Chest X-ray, PA view. Patient: 77 years old, sex M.
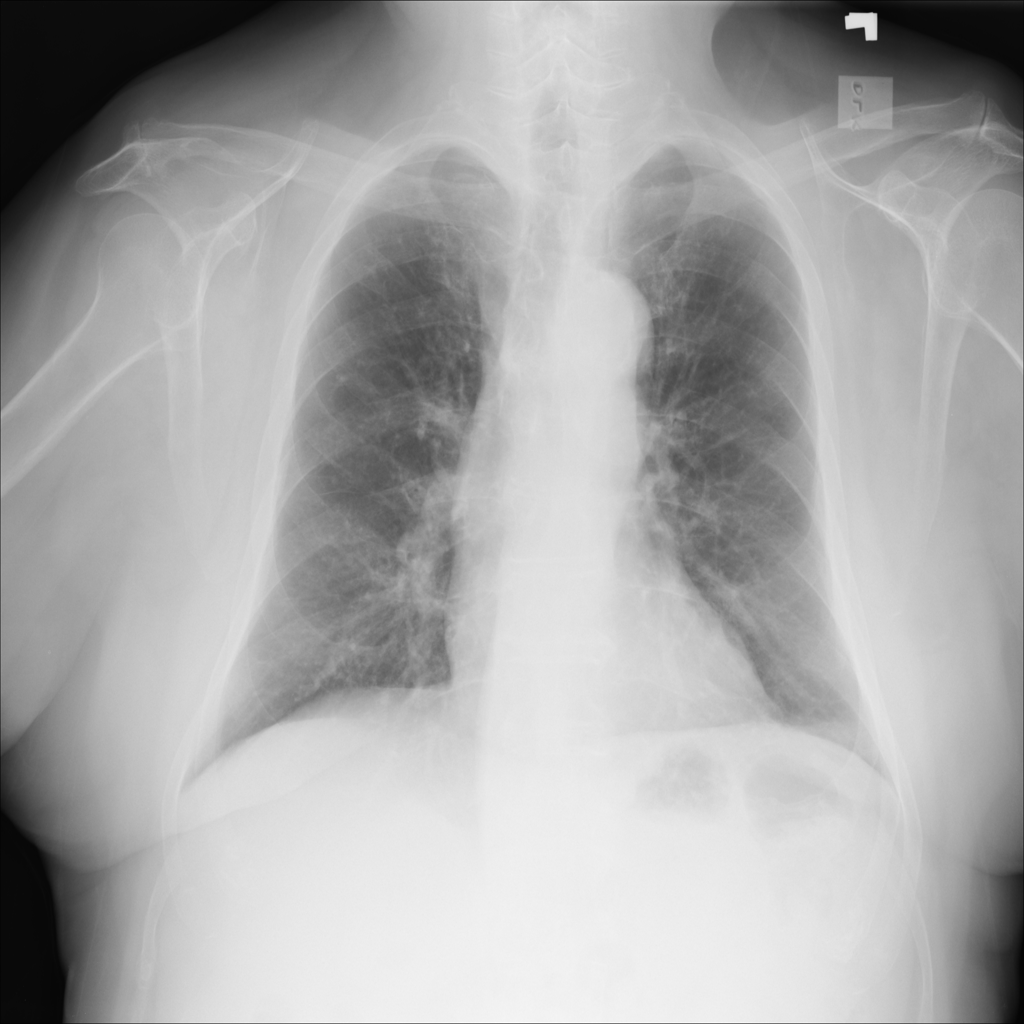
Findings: No Finding